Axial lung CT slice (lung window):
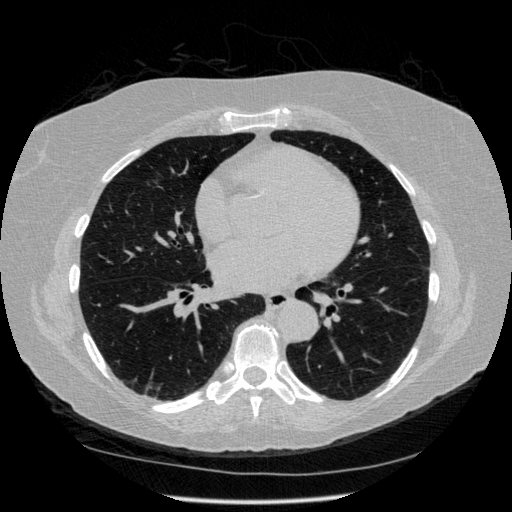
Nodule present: no